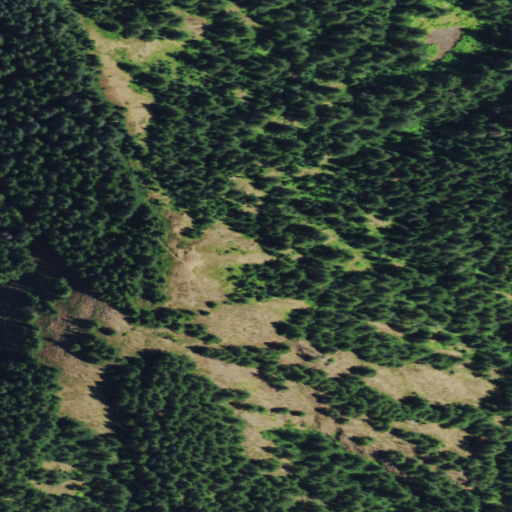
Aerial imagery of mountain in Washington named Observation Peak containing evergreen forest and grassland